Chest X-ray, PA view. Patient: 59 years old, sex M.
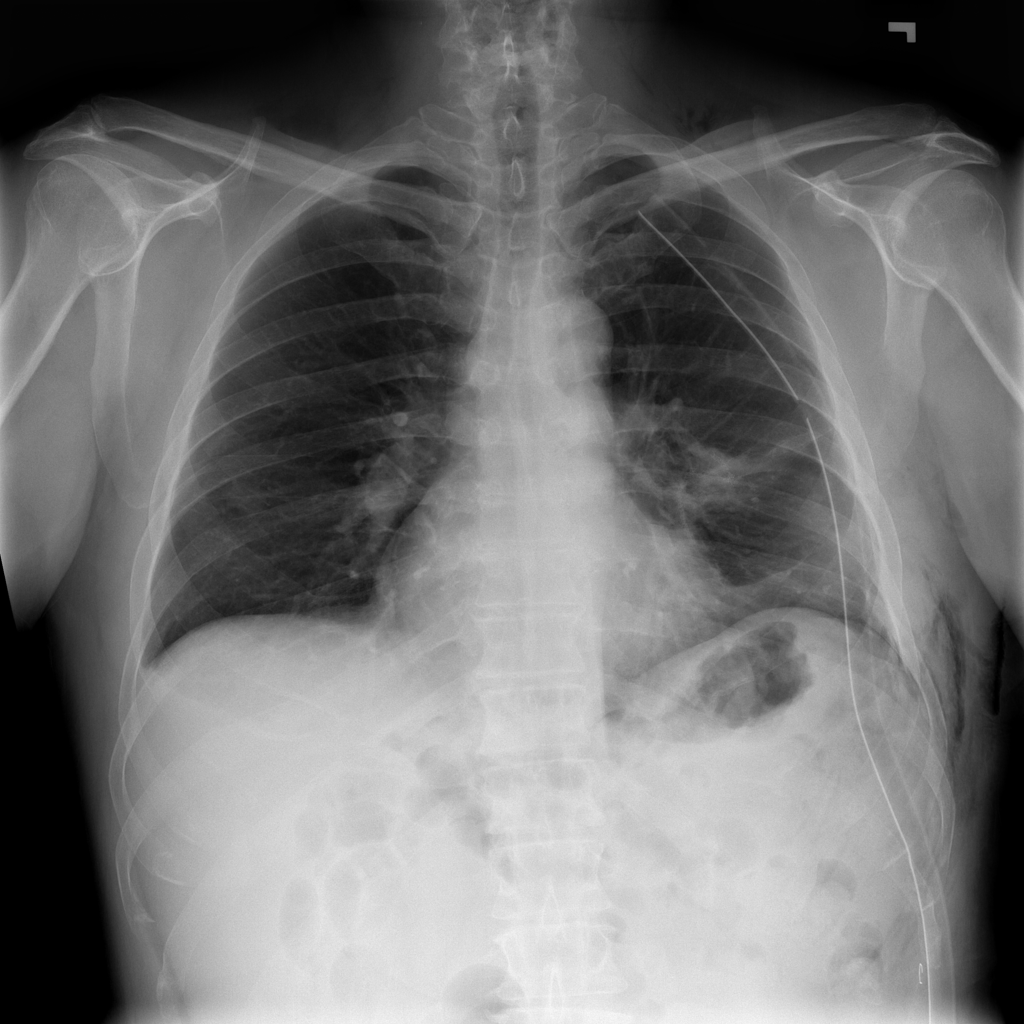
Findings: Emphysema